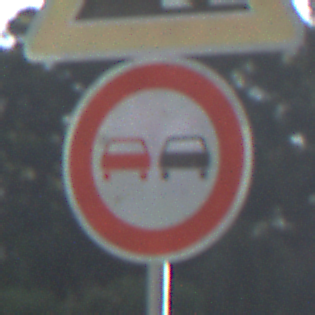
Verkehrszeichen: Ueberholverbot
Zusatzzeichen oben: SteinschlagLinks
Umgebung: Outdoor, Nature
Tageszeit: MorningAfternoon
Wetter: PartlyCloudy
Licht: Natural
Jahreszeit: NotSpecified
Kontrast: HighContrast